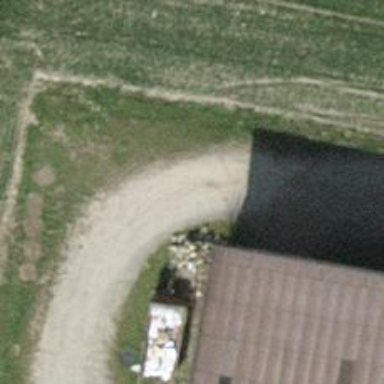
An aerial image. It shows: Track with grade2 pebblestone surface.